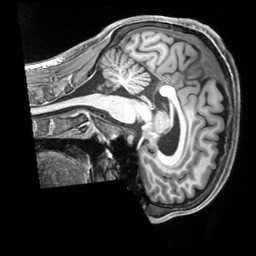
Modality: T1w
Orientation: sagittal
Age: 29
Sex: male
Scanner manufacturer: siemens
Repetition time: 2.3 s
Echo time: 0.00229 s